Aerial crown-view tile of a tropical tree (Barro Colorado Island, Panama), acquired 20240813:
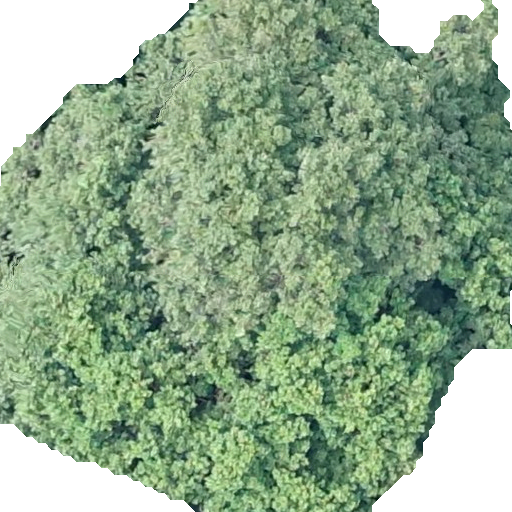
Species: Prioria copaifera
GBIF accepted scientific name: Prioria copaifera
Crown area: 353.497 m²